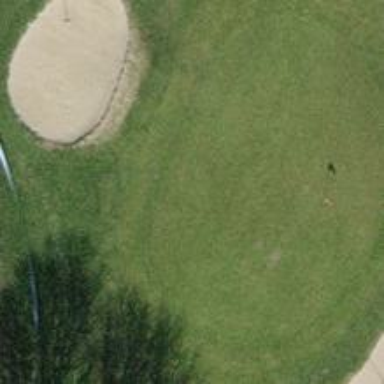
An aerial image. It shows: Grassy area designated as golf fairway.